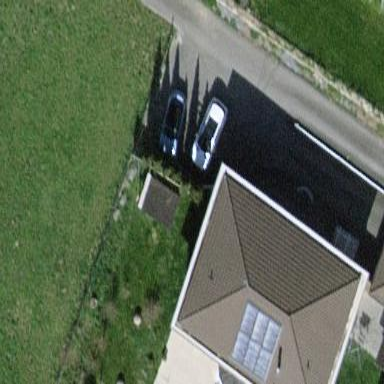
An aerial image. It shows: Detached building with hipped roof shape.